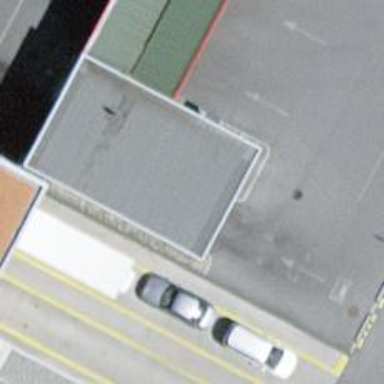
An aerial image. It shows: Car wash facility.